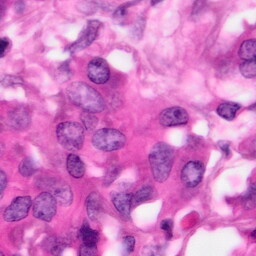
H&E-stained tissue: Pancreatic